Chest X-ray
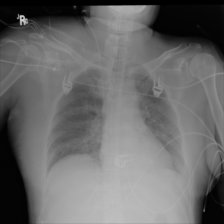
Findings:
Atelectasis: negative
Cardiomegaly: negative
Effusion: negative
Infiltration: positive
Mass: negative
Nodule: negative
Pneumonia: negative
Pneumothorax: negative
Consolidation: negative
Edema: negative
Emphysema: negative
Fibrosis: negative
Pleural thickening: negative
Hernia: negative